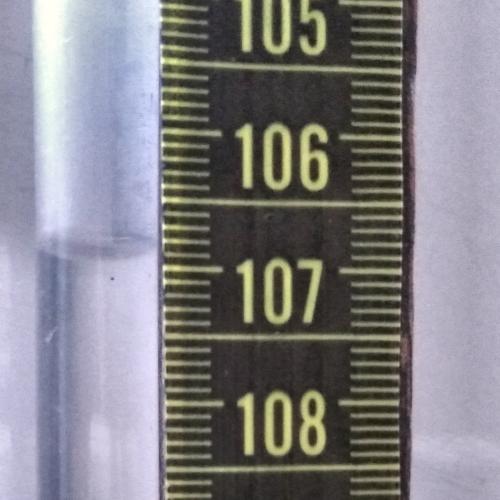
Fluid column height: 106.9 cm